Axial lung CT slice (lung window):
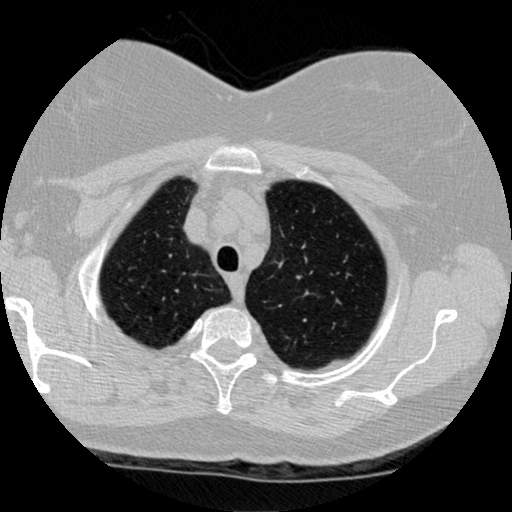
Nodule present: no